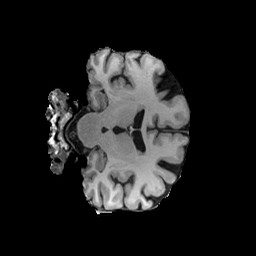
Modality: T1w
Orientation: coronal